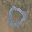
Label: 0